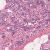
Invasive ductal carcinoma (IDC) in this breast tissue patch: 0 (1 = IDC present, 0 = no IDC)